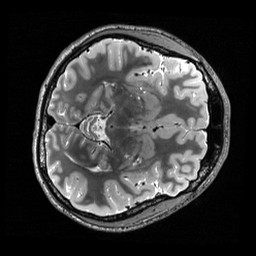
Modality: T2w
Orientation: axial
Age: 18
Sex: male
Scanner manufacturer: siemens
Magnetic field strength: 3 T
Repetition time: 3.2 s
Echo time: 0.565 s